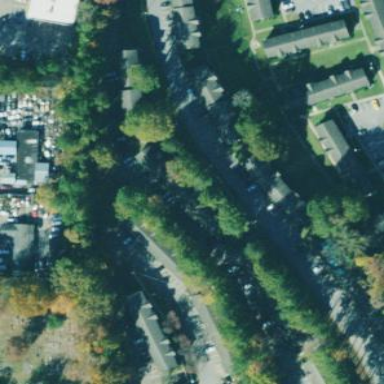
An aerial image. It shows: View of apartment building.